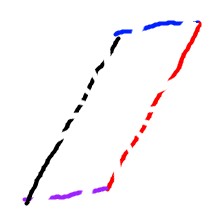
Shape: parallelogram